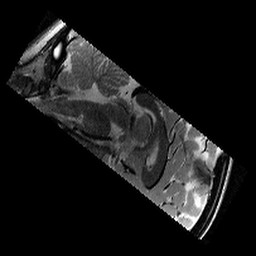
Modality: T2w
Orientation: sagittal
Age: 10
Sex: male
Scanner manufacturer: siemens
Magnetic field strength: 3 T
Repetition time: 9.23 s
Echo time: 0.067 s